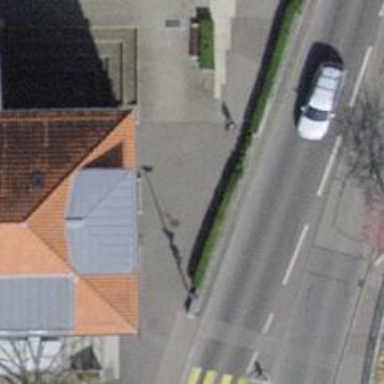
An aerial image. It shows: Brown bench in the vicinity.